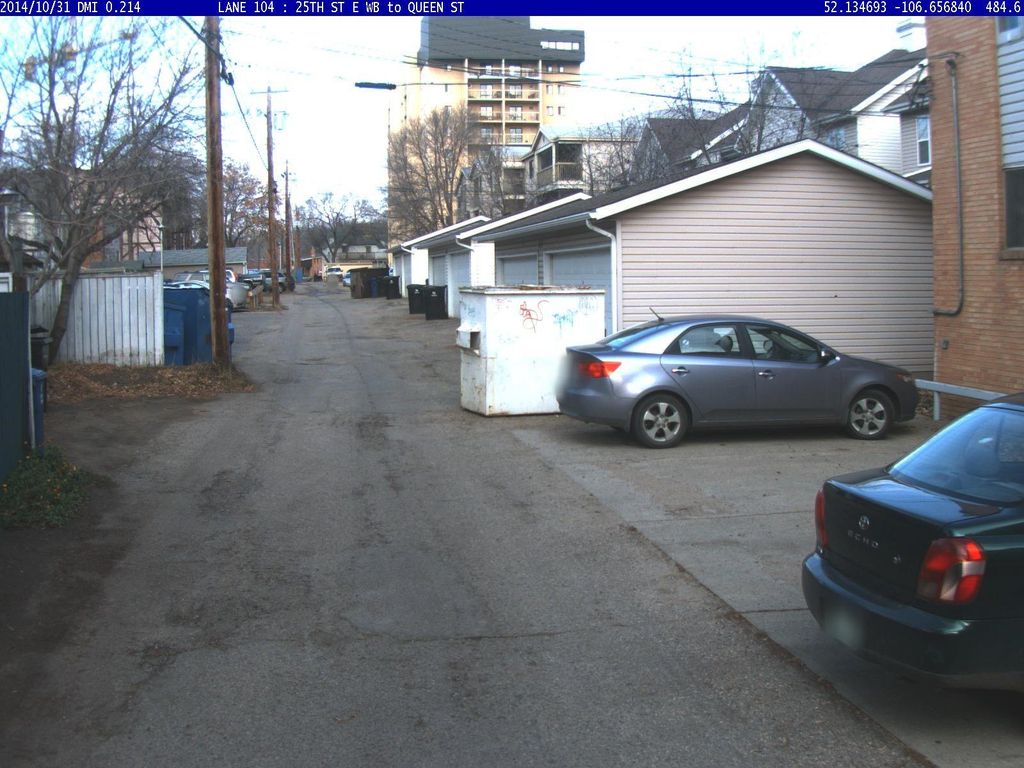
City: saskatoon